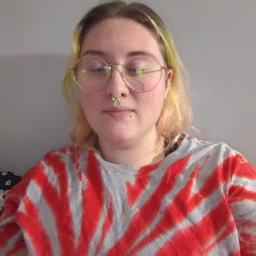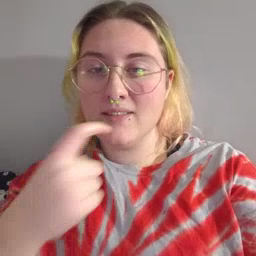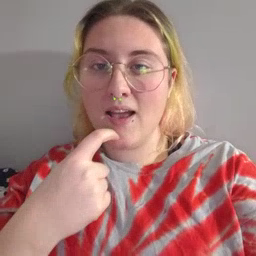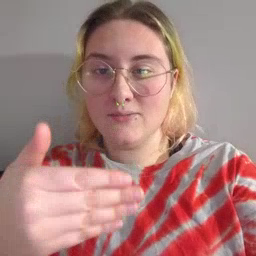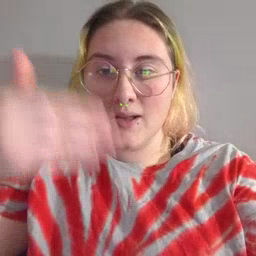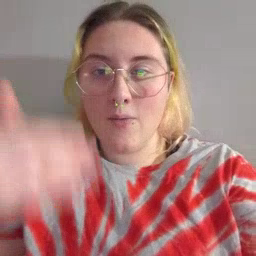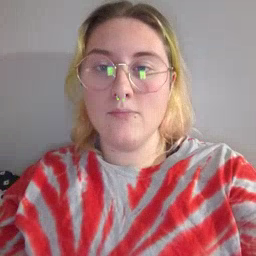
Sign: glasswindow